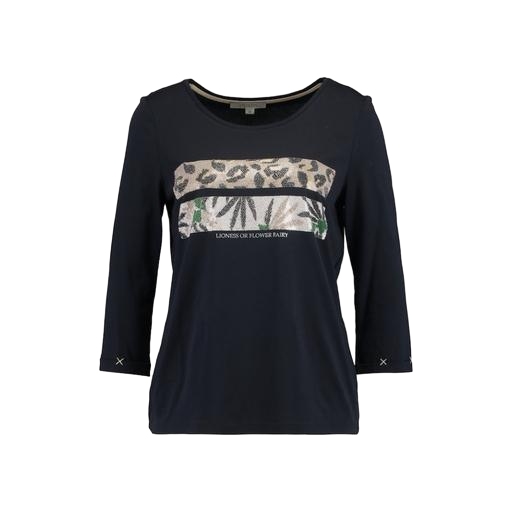
blue printed contrast t-shirt only macy, blue animal-print t-shirt only macy, longsleeve t-shirt, white background